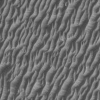
Atmospheric dust classification: not_dusty